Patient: sex F, age 55
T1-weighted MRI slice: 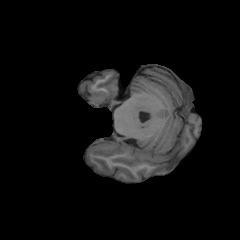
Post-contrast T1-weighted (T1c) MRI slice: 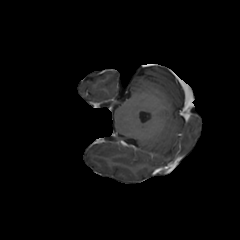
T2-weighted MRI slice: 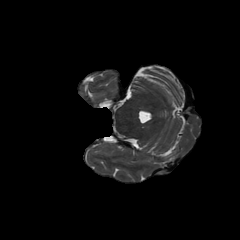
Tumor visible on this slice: no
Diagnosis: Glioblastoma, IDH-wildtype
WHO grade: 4